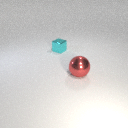
small cyan metal cube behind large red metal sphere